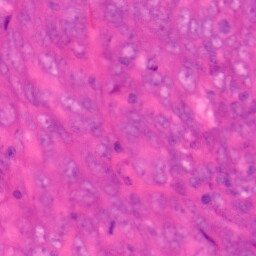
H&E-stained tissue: Colon